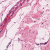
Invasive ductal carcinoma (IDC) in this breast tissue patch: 0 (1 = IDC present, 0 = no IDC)